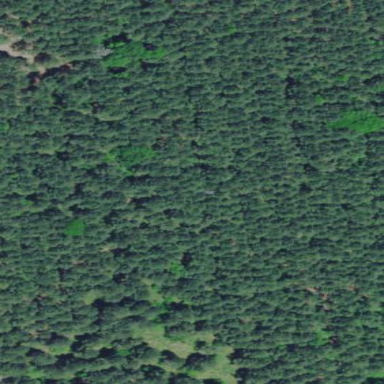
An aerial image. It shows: Forest with evergreen needle-leaved trees.